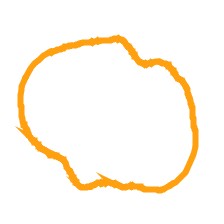
Shape: circle